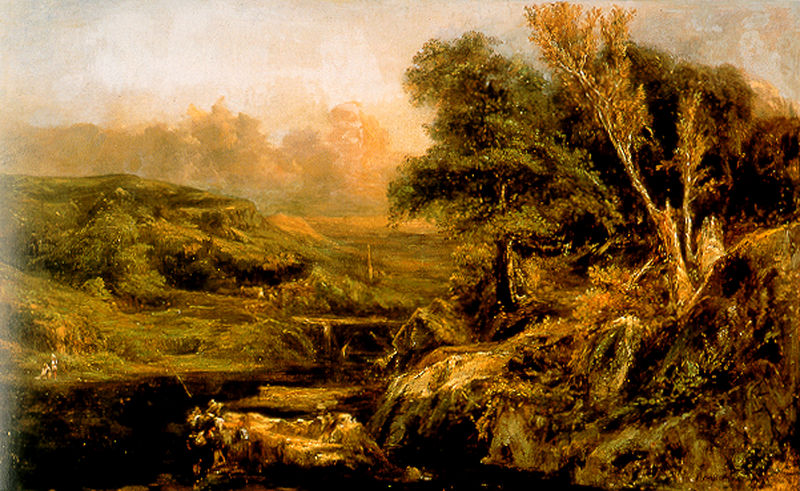
Titel: Le Pêcheur, Berglandschaft (Der Angler)
Künstler: Théodore Rousseau
Standort: Rotterdam
Institution: Museum Boymans-van Beuningen
Schlagwörter: baum, blau, blätter, dunkel, felsen, gemälde, himmel, laub, mann, wasser, wolken, bäume, fluss, gelb, grün, landschaft, menschen, ocker, see, teich, ufer, äste, braun, hell, licht, männer, orange, schwarz, gras, rasen, wiese, wolke, malerei, mensch, stein, steine, ast, bach, dämmerung, ebene, feld, horizont, hügel, morgen, natur, sonnenaufgang, stamm, strauch, wolen, zweige, brücke, busch, büsche, sonne, sträucher, realismus, personen, blatt, person, pflanzen, höhle, tal, wald, wasserfall, anhöhe, düster, italien, naturalismus, zwei, fischer, abhang, warm, berge, fels, gebirge, dunst, nebel, sonnenuntergang, vegetation, herbst, idylle, flus, friedrich, romantik, dampf, steg, stimmung, stufe, regen, wasserlauf, moos, gefälle, quer, wurzeln, bewachsen, brauntöne, graben, eiche, plateau, golden, hirten, klettern, tropfen, staffagefiguren, moss, angler, erdhügel, feucht, wäscherinnen, gewaltig, bachbett, wildwiese, satt, vernebelt, bächlein, büshce, sonennaufgang